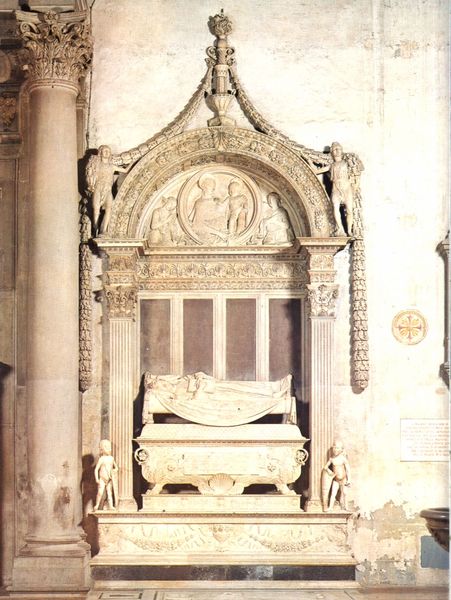
Titel: Grabmal für Carlo Marsuppini
Künstler: Desiderio da Settignano
Standort: Florenz, S. Croce (EU - I - Toskana)
Schlagwörter: hell, licht, säule, säulen, wand, architektur, barock, sockel, stein, kirche, figur, girlande, engel, relief, liegen, bogen, pilaster, figuren, rundbogen, tafel, stuck, nische, seite, altar, grab, jesus, putten, maria, korinthisch, putti, grabmal, aufsatz, tympanon, ädikula, sarkophag, grabkammer, liegefigur, seitenwand, sarkopharg, wandgrabmal, blütenketten